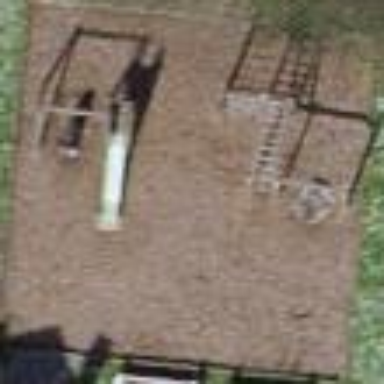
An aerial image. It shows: Playground area for leisure land.